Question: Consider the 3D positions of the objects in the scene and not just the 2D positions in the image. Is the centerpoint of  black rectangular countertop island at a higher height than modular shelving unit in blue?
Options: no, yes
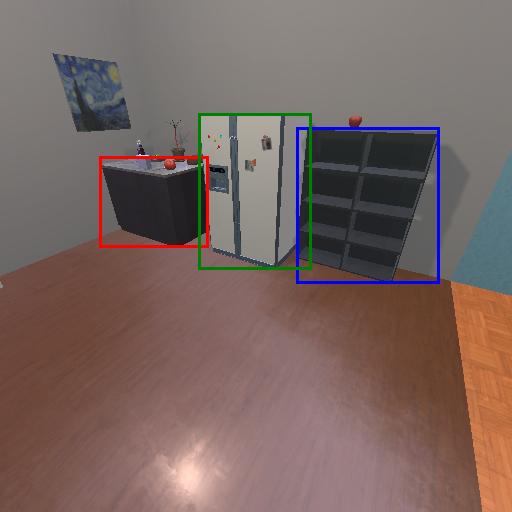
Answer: no